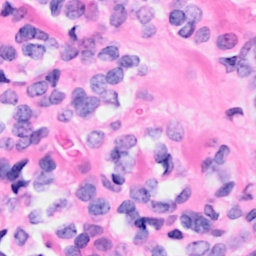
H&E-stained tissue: Breast